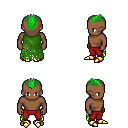
a pixel art fantasy rpg character, male body template, human, dark skin, green tattered cape, red pants, green short mohawk hairstyle, gold boots, four views (front, back, left, right), 2x2 character sprite sheet, small pixel art, hard edges, no anti-aliasing